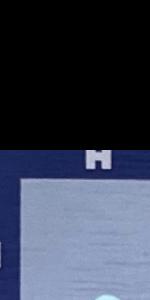
Label: Empty